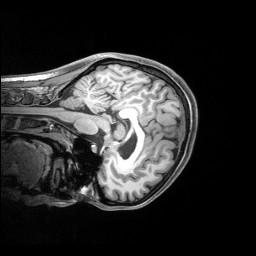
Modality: T1w
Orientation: sagittal
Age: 20
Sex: female
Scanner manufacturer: siemens
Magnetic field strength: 3 T
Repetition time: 2.4 s
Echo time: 0.00219 s